Question: Let's use 'Ask Question' button of <URL> for this question.
Suppose, I perform context click on 'Ask Question' button, it'll result into appearance of context menu.
'''
btn_ask_question = driver.find_element(:css, '.nav.askquestion li')
driver.action.context_click(btn_ask_question).perform
'''
Now, I want context menu to disappear. How can I achieve this using Selenium WebDriver with Ruby? release method doesn't work.
Following is context menu image:

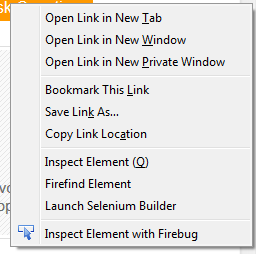
Answer: I don't think there is anything built-in for handling system level context menu.
The easiest you might try is to find the body element, click the body.
'''
driver.find_element(:css, 'body').click
'''